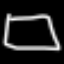
Label: square